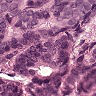
Metastatic tissue present: yes